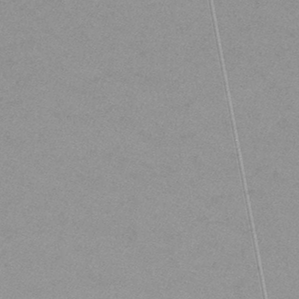
Label: frost